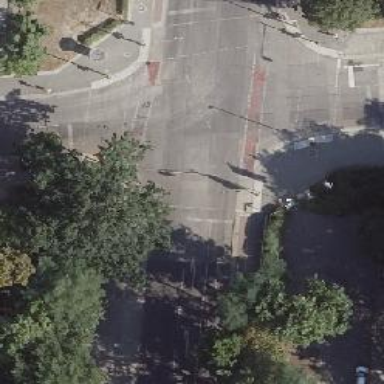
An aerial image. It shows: Road with traffic signals.